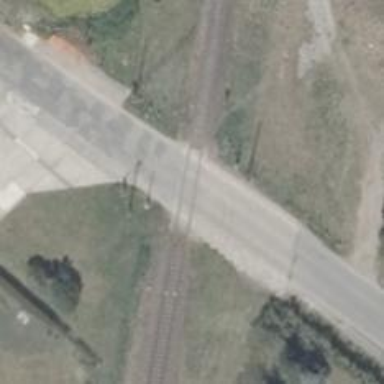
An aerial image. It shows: Railway level crossing.